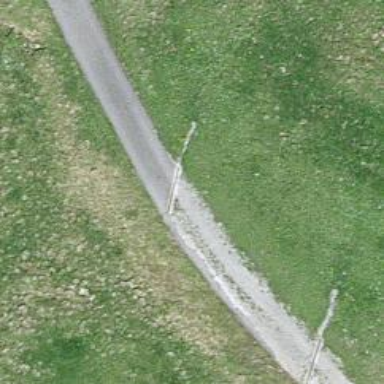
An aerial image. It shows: Gravel track with grade 2 tracktype.